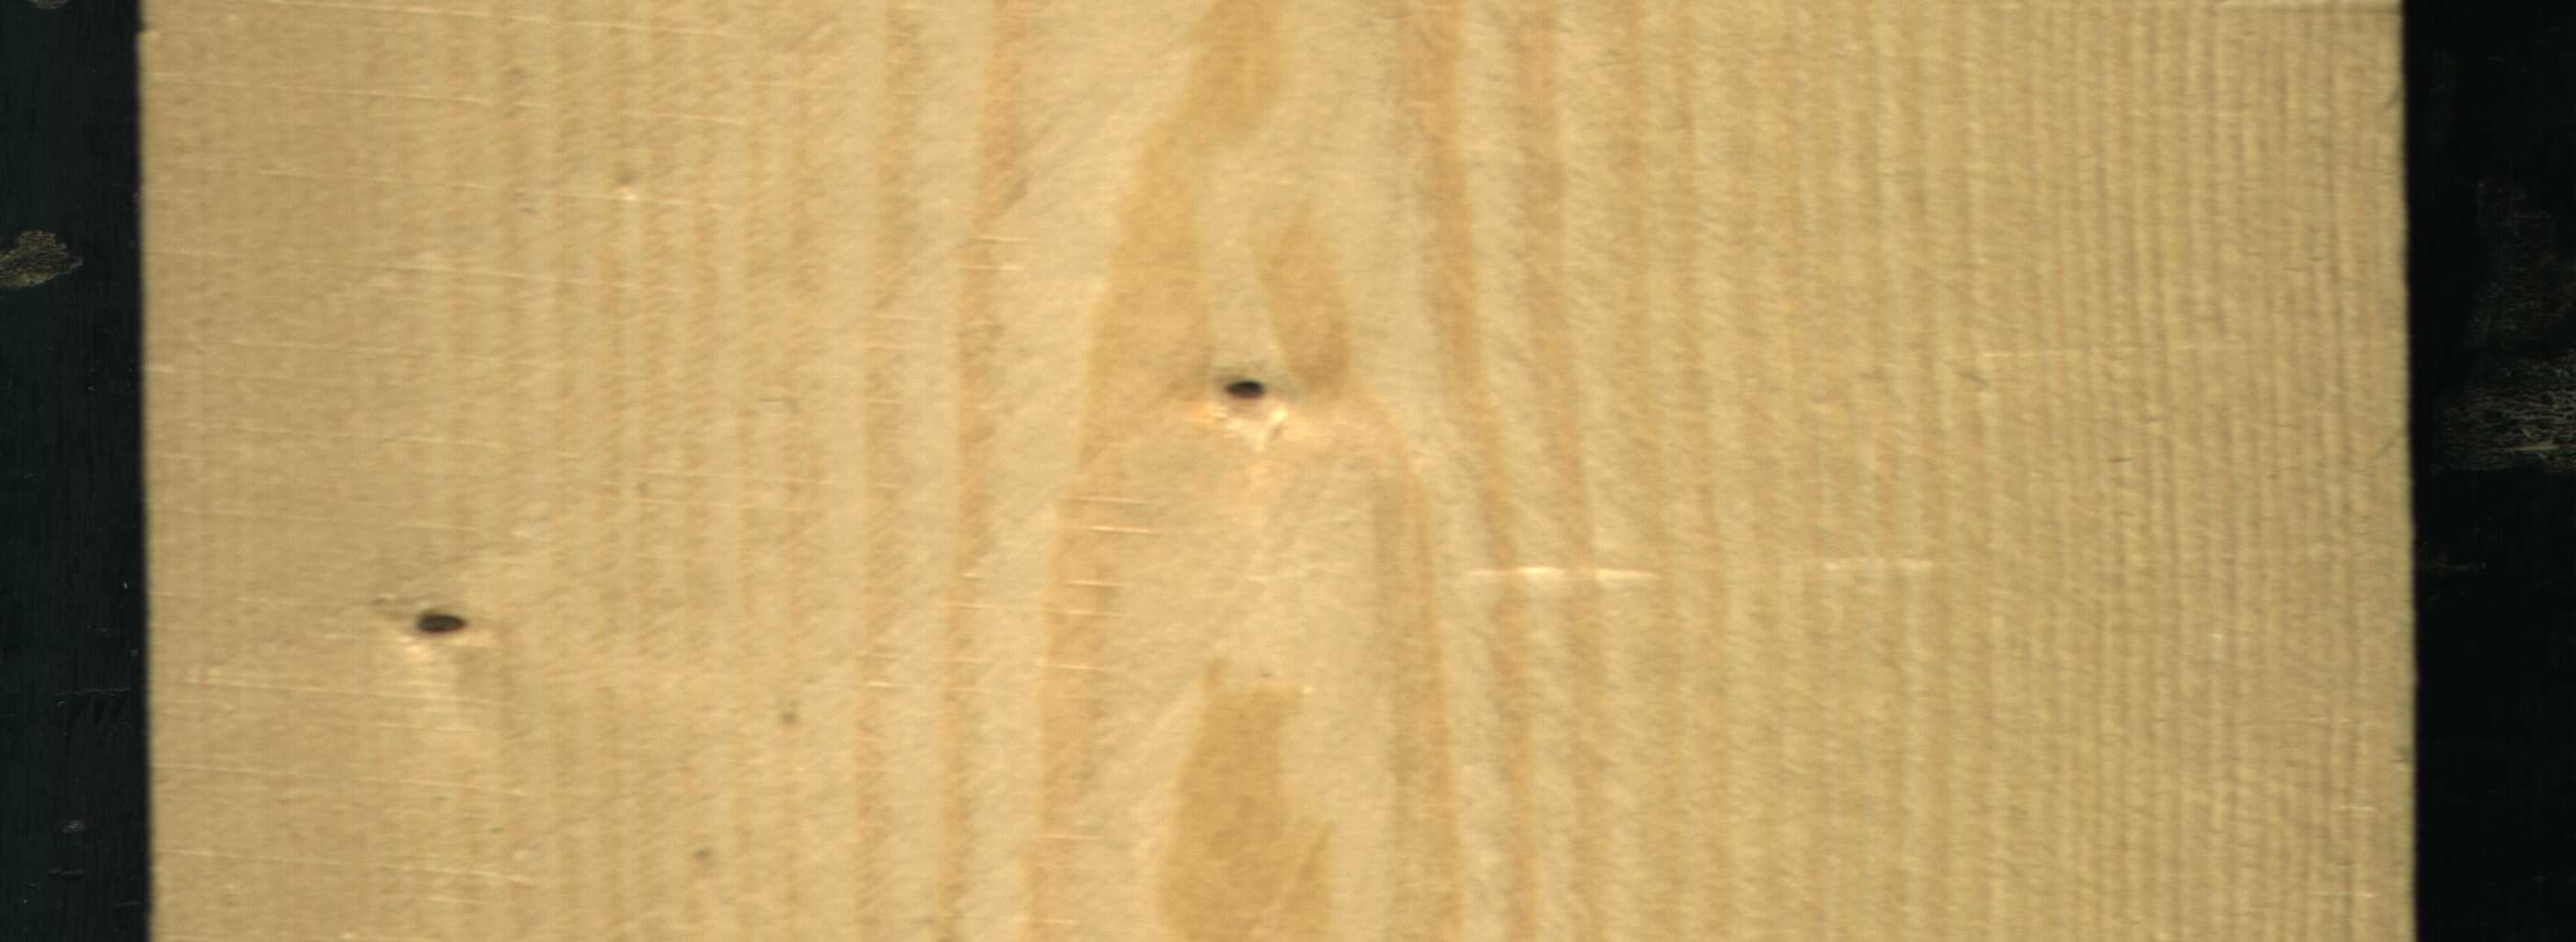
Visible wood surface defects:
Dead_Knot
Dead_Knot